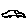
Label: car